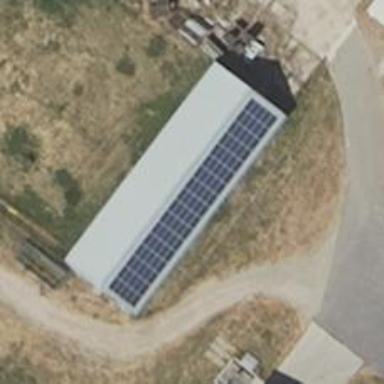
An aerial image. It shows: Solar photovoltaic panel generating electricity through small installation.